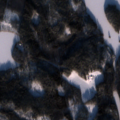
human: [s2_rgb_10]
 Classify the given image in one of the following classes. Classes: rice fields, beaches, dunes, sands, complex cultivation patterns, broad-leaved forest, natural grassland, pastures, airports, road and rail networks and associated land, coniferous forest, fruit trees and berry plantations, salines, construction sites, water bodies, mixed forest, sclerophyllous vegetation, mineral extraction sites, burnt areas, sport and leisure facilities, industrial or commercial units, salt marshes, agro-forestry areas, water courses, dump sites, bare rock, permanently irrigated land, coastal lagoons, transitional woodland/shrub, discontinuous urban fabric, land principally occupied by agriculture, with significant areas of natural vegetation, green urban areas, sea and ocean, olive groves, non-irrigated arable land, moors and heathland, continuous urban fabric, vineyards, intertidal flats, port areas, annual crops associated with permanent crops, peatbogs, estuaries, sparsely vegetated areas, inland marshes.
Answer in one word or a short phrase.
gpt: coniferous forest, mixed forest, water bodies